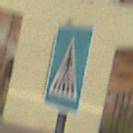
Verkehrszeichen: FussgaengerueberwegRechts
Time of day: Midday
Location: Outdoor (Suburban)
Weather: PartlyCloudy
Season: NotSpecified
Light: Natural